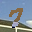
Label: 7